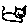
Label: cat